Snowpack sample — Loveland Pass, Silver Plume, Colorado, USA (2/11/26, 12:00 PM MST)
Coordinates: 39.663, -105.886
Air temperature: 35 °F
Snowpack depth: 82 cm
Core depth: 10 cm
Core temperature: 15.8 °F
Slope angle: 13°, slope face: 12°
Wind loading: high
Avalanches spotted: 1
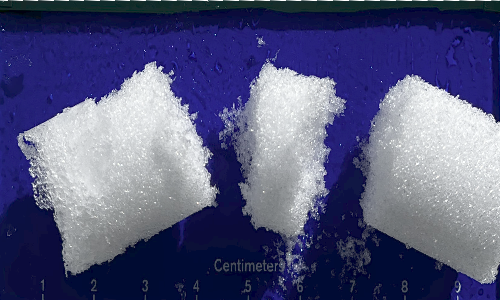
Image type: core
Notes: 1 small avalanche spotted on the north side of the bowl, lots of wind loading